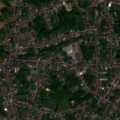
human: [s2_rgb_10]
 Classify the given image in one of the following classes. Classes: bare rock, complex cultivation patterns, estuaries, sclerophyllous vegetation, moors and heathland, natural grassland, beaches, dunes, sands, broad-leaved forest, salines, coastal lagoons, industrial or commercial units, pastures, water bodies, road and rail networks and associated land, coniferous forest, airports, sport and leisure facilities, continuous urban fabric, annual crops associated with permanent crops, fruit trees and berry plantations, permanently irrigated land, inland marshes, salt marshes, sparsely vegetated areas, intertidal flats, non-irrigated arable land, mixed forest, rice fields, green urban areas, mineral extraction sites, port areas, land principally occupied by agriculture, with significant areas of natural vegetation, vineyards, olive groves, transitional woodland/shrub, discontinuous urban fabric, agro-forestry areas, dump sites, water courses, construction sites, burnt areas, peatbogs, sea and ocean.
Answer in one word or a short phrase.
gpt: discontinuous urban fabric